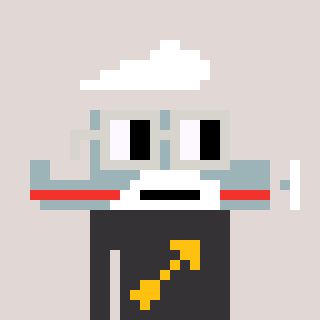
a pixel art character with square light gray glasses, a plane-shaped head and a grayscale-colored body on a warm background